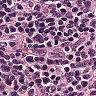
Metastatic tissue present: no